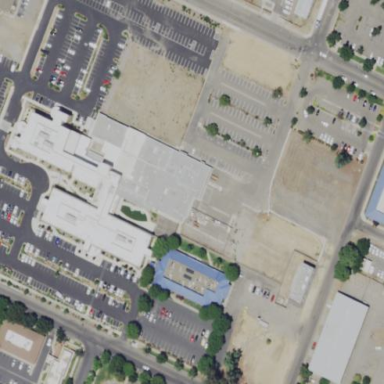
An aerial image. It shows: Healthcare facility identified as hospital.